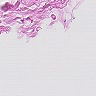
Metastatic tissue present: no